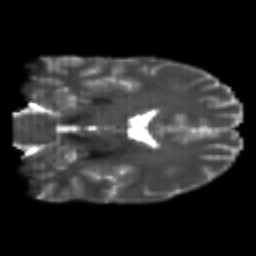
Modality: T2w
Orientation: coronal
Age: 26
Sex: male
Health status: healthy
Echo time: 0.074 s